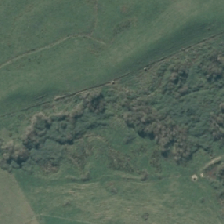
Land cover: deciduous_hardwood